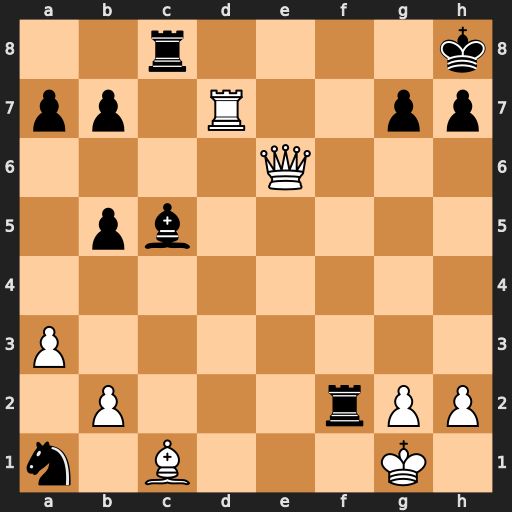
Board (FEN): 2r4k/pp1R2pp/4Q3/1pb5/8/P7/1P3rPP/n1B3K1
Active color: w
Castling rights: -
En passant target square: -
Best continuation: Be3 Re2 Rd2 Bxe3+ Kf1 Rf8+ Kxe2